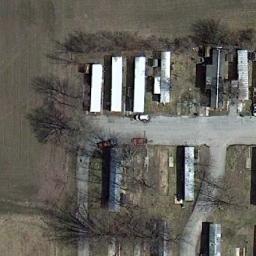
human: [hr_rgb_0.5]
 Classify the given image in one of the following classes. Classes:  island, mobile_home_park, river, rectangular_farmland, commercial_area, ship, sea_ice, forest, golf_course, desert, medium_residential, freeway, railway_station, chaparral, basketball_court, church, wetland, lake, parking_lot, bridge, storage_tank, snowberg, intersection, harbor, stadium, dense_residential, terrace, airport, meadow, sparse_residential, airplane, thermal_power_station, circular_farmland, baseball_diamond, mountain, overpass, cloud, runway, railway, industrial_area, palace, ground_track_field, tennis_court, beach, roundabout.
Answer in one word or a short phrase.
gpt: mobile_home_park